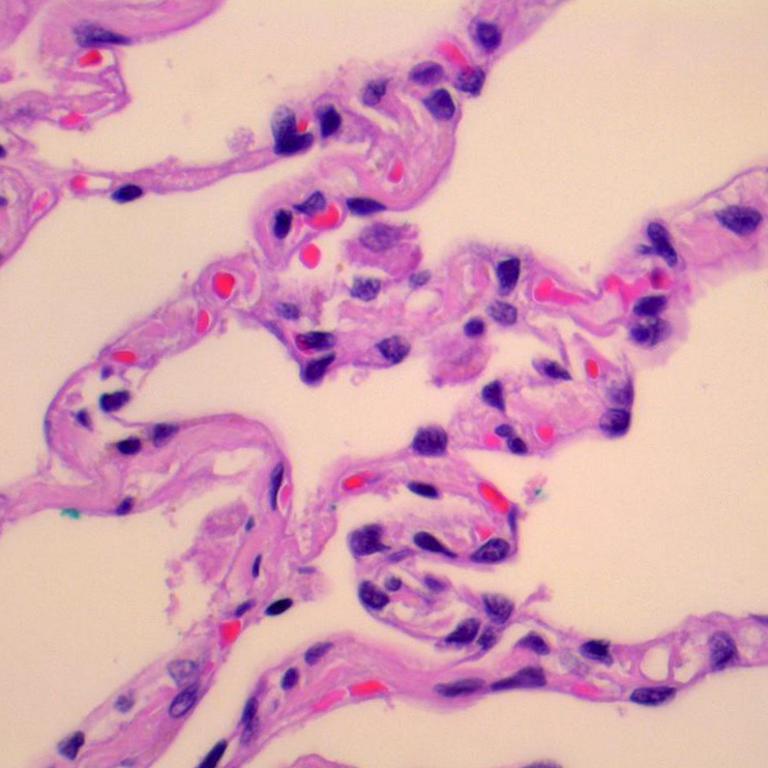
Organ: lung
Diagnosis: benign